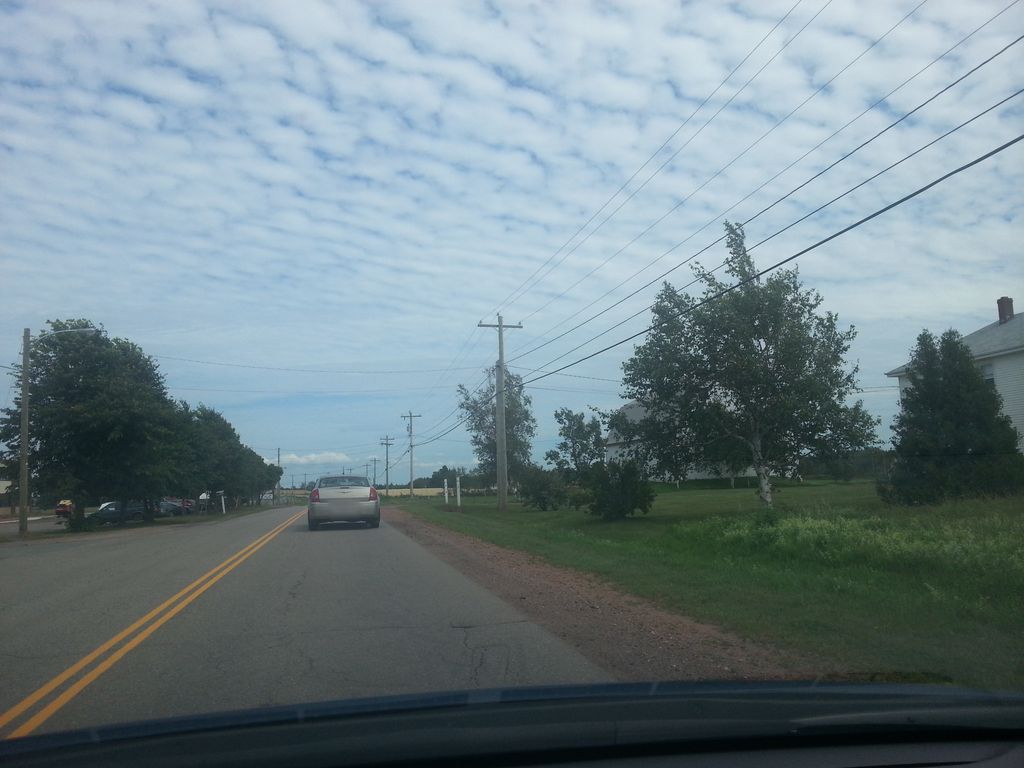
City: charlottetown